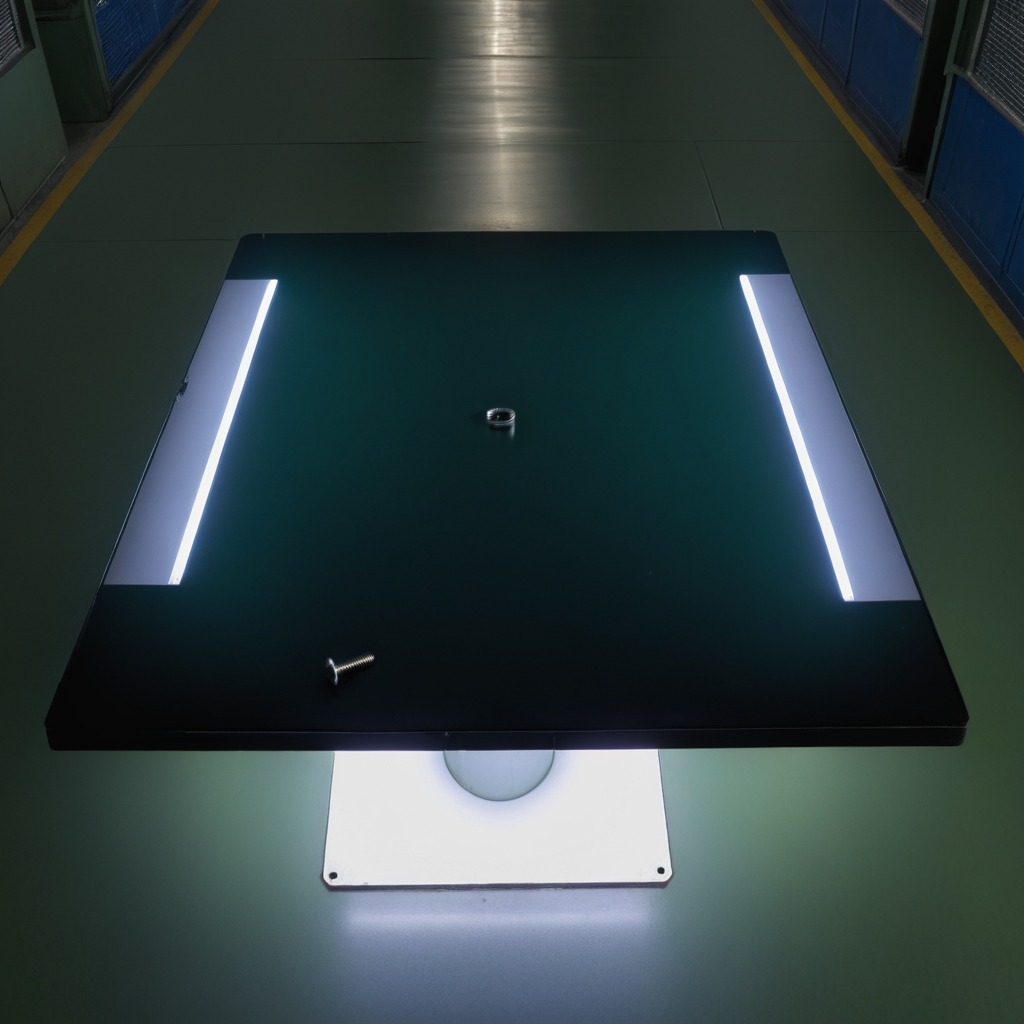
A metal screw lies on the clean empty table in a railway signal maintenance room.